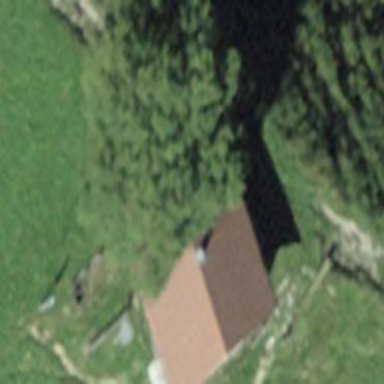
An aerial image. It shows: Cabin is depicted in the image.